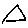
Label: triangle